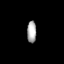
Tissue: prostate
Cell type: T cells
Senescence score: 0.2447
Nuclear area (px): 198
Mean DAPI intensity: 170.692